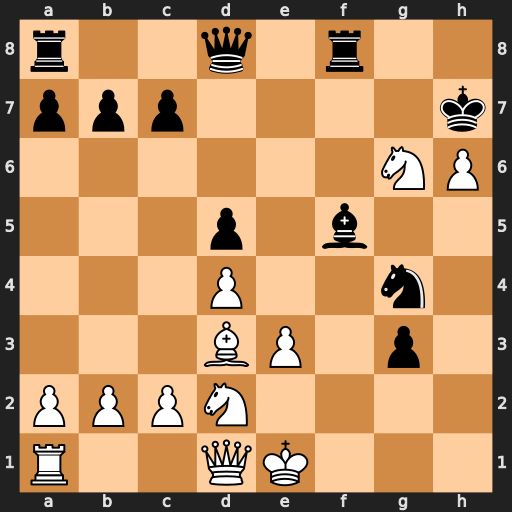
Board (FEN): r2q1r2/ppp4k/6NP/3p1b2/3P2n1/3BP1p1/PPPN4/R2QK3
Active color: w
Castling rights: Q
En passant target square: -
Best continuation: Nxf8+ Qxf8 Qxg4